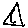
Label: triangle